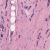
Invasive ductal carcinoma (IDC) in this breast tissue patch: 1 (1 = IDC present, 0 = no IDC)